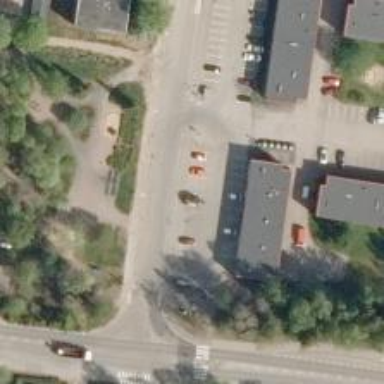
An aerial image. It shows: Convenience shop.